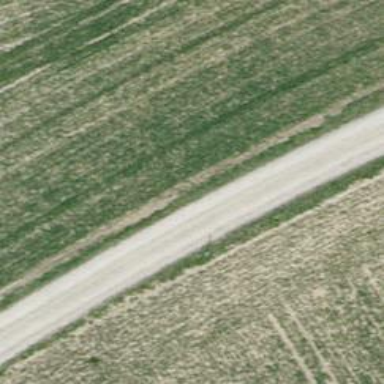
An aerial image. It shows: Pebblestone track with grade2 quality.